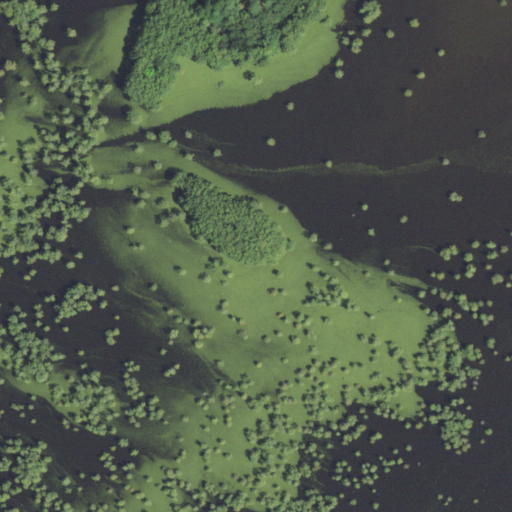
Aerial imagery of island in Louisiana named Button Willow Island containing open water, woody wetlands, herbaceous wetlands, mixed forest, and evergreen forest